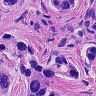
Metastatic tissue present: yes